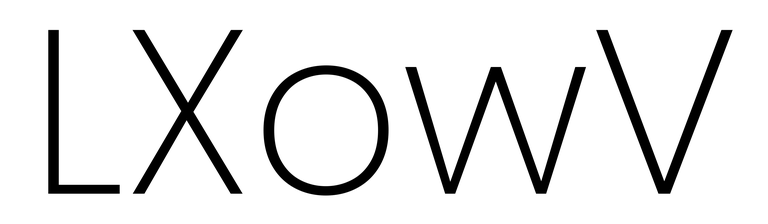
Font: Poppins-ExtraLight